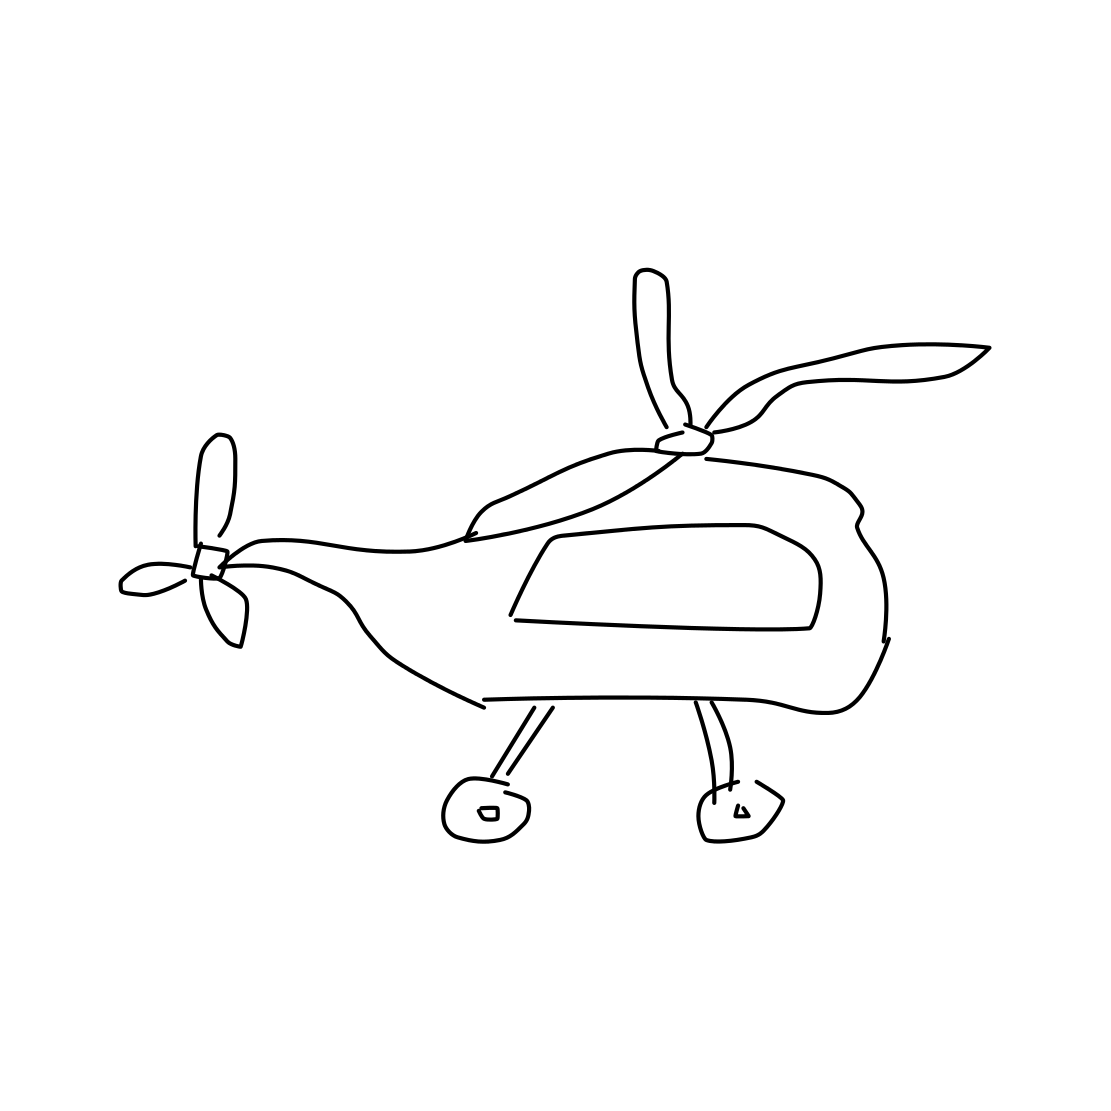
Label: helicopter